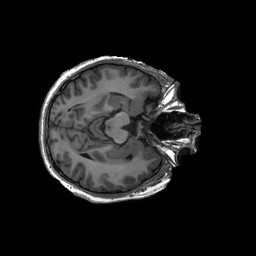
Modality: T1w
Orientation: axial
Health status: ill
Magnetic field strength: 3 T